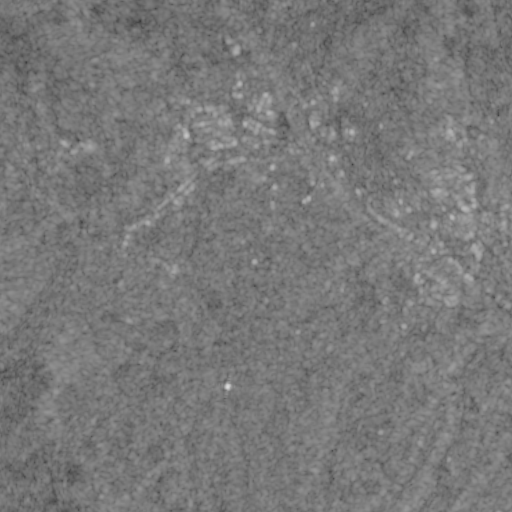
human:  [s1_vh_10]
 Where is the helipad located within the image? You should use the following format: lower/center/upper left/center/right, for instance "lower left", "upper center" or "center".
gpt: The helipad is located in the center right of the image.
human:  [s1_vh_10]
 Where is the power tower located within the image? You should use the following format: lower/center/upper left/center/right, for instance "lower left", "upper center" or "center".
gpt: The power tower is located in the right of the image.
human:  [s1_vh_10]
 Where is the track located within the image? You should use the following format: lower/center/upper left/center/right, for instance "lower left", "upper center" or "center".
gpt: There is no track in the image.

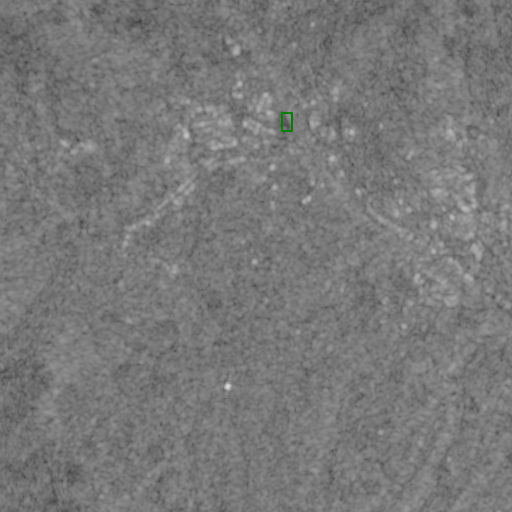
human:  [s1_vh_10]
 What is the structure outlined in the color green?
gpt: The structure outlined in green is a parking lot.
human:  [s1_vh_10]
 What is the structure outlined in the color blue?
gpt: There is no blue outline.